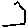
Label: hexagon